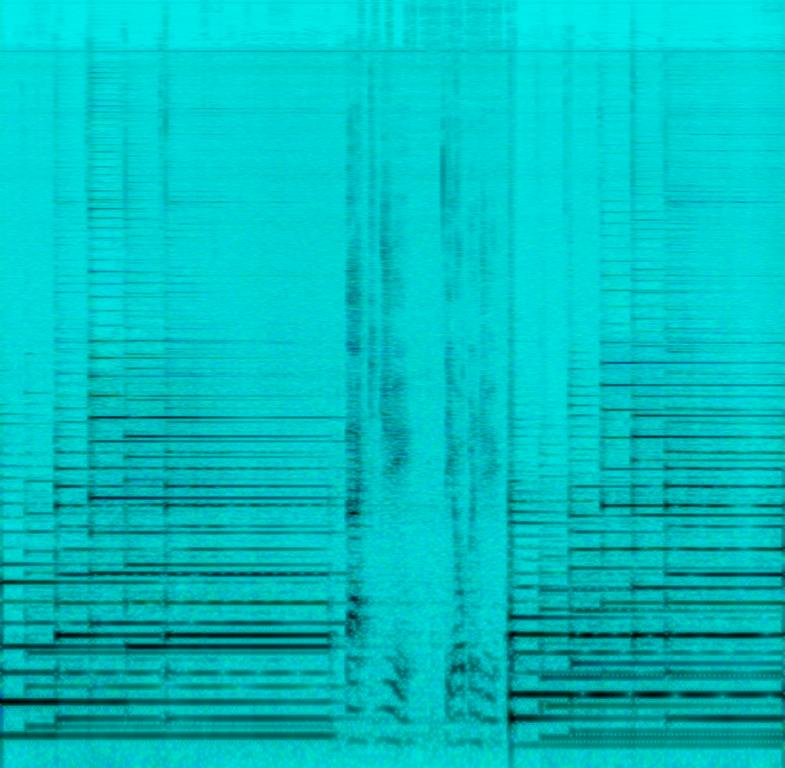
This is the recording of a guitar lesson video. There is a male speaking in an instructive manner, giving the name of the chord he is about to play next. The chords are being played gently on a clean sounding electric guitar. There is a mellow feel to the sound. Parts of this recording can be sampled for use in beat-making.